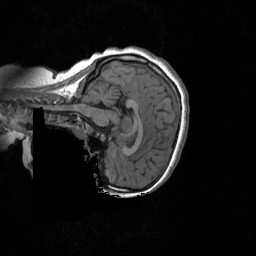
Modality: T1w
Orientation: sagittal